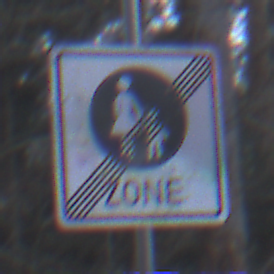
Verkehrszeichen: EndeFussgaengerzone
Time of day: MorningAfternoon
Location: Outdoor (Nature)
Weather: Overcast
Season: Winter
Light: Natural